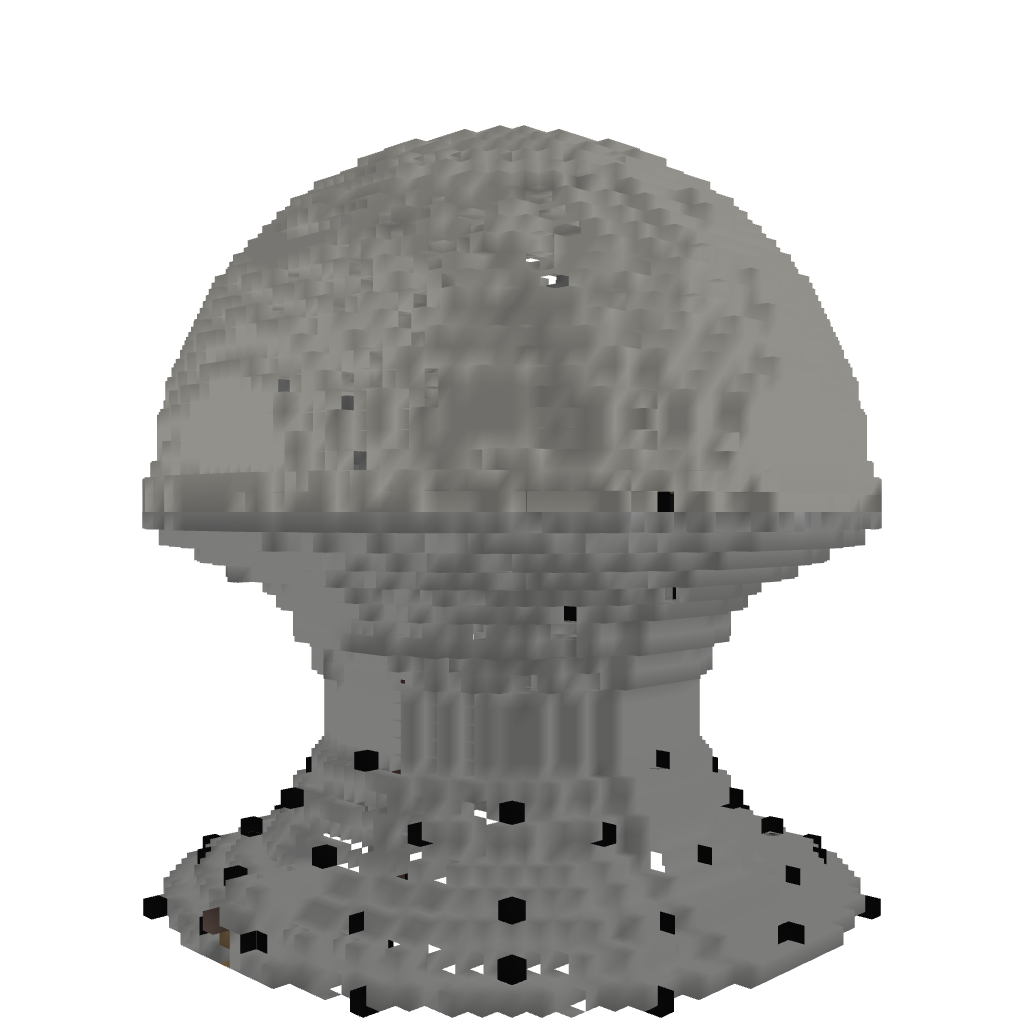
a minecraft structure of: Arcology